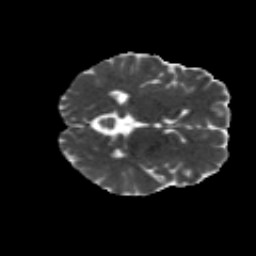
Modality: MD
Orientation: axial
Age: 21
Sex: female
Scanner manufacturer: siemens
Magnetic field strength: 3 T
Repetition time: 8.8 s
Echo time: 0.085 s